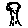
Label: tree